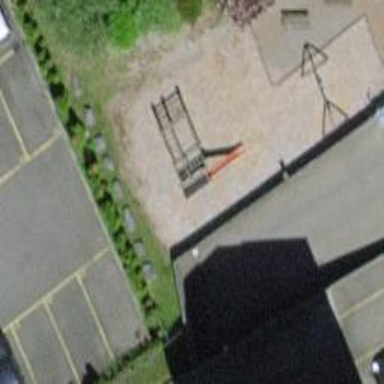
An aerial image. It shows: Playground featuring slide.